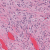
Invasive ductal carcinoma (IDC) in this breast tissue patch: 1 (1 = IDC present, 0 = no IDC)